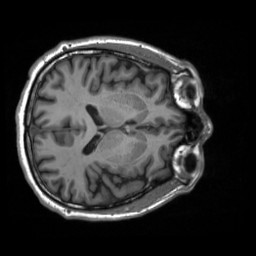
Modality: T1w
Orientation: axial
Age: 55
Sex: male
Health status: ill
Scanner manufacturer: siemens
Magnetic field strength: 3 T
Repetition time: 2.3 s
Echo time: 0.00201 s